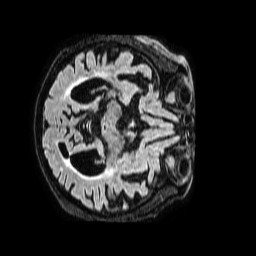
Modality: FLAIR
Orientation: axial
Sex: female
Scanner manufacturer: philips
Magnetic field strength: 1.5 T
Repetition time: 4.8 s
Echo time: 0.3 s